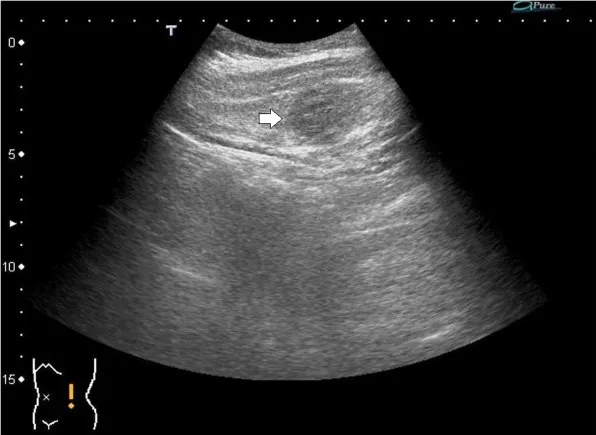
Abdominal ultrasonography (US). An abdominal US showed a heteroechoic mass (white arrow) in the patient's left lateral abdominal wall.
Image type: radiology (ultrasound)